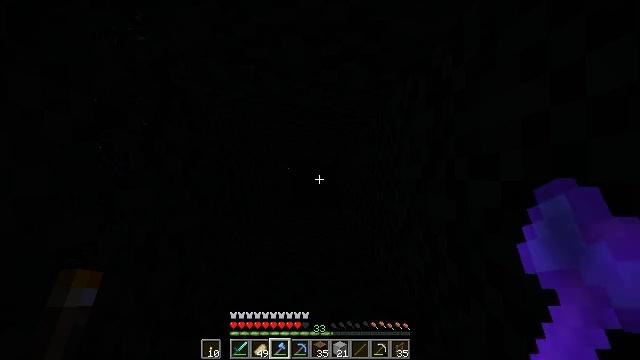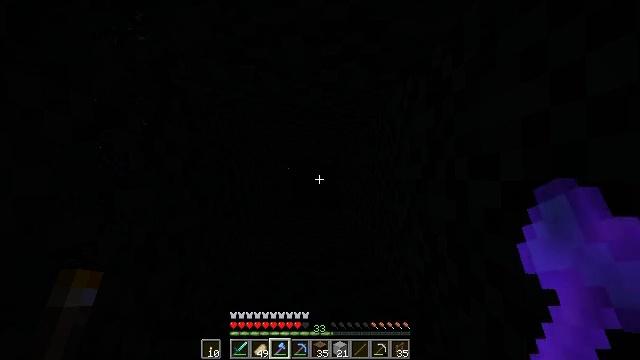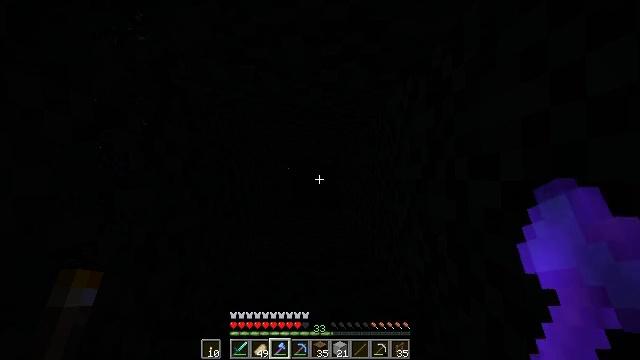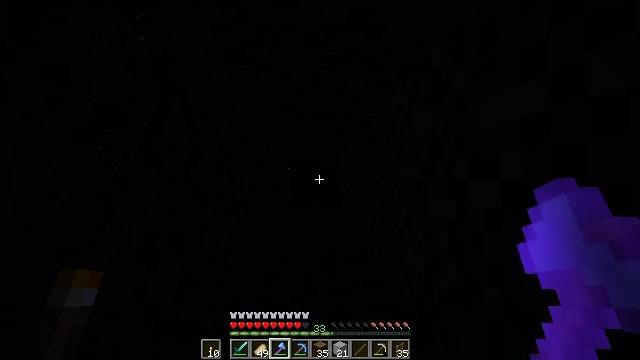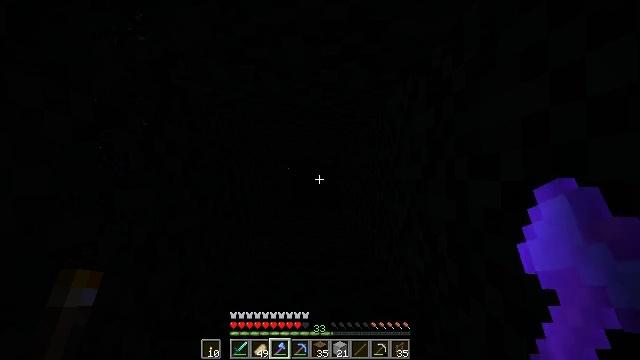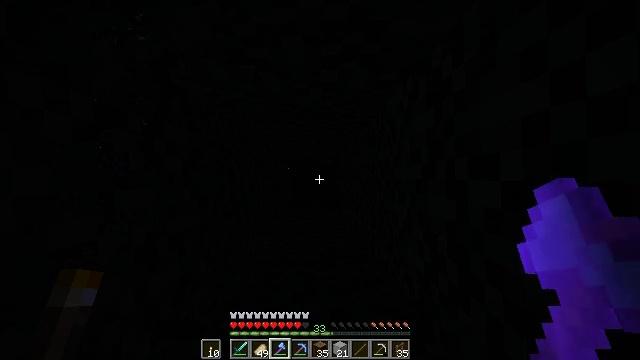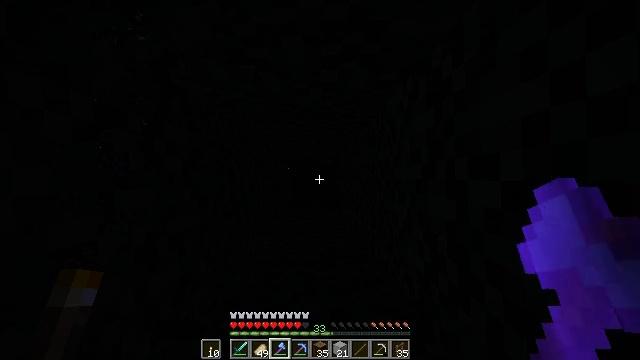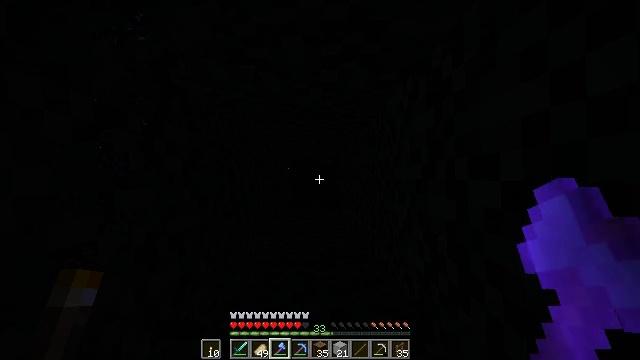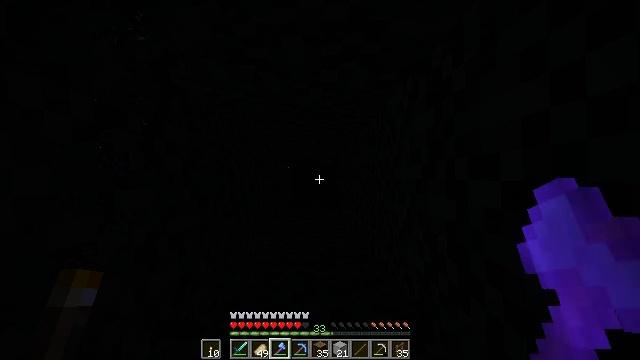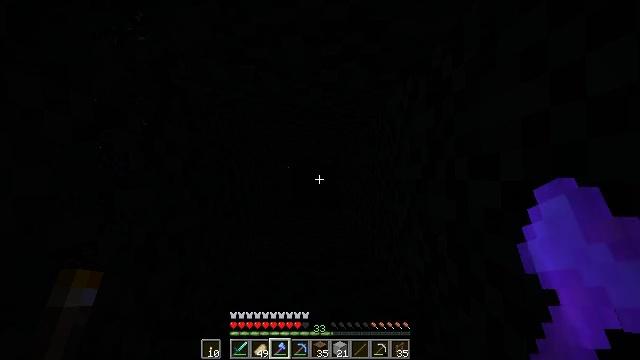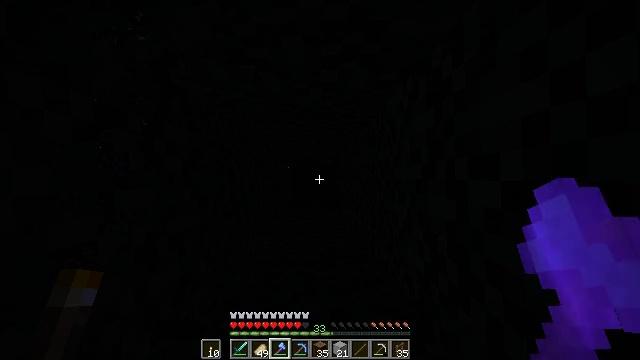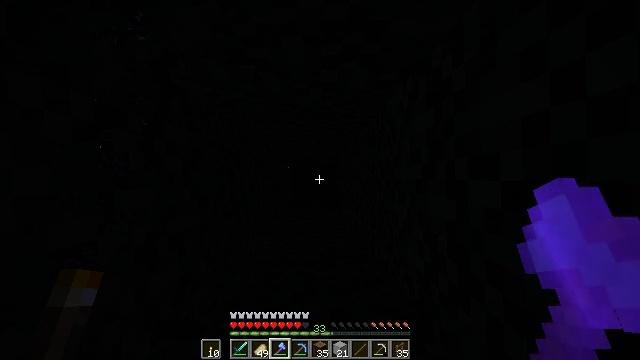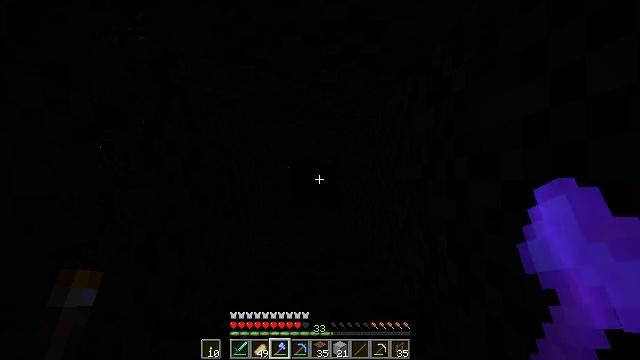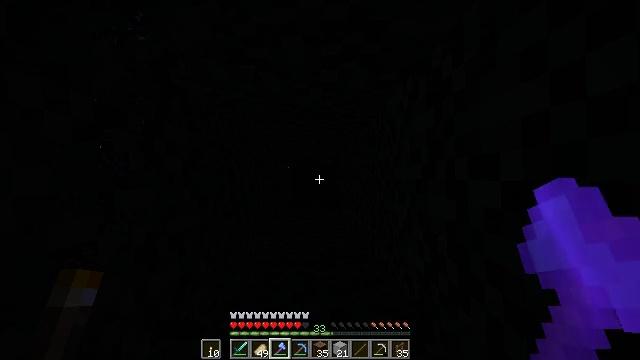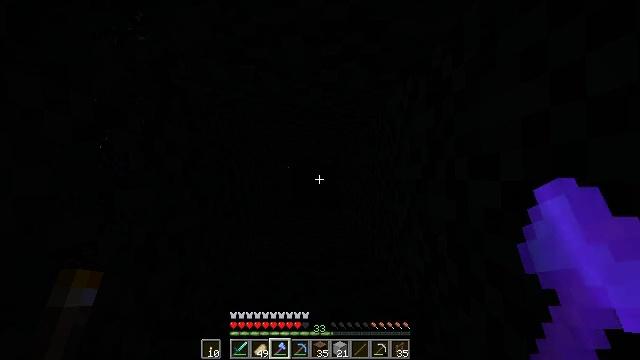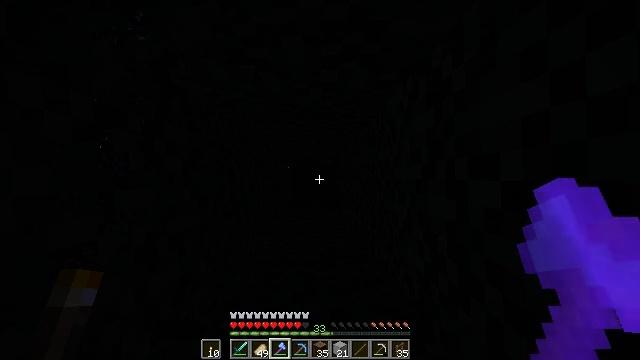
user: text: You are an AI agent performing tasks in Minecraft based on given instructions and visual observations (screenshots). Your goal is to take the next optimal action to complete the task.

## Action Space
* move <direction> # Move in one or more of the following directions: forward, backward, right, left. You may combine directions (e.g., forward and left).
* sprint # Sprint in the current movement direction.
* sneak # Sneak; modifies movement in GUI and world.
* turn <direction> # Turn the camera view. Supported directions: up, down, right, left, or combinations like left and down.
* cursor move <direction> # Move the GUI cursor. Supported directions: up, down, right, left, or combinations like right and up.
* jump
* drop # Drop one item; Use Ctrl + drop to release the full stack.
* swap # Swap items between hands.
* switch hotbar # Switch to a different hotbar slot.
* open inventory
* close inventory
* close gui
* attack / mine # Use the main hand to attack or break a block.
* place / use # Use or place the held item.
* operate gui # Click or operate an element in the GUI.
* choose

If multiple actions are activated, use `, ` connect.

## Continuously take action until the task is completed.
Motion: motion action
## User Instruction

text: Mine the brown bed to pick it up.
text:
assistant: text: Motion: no_op
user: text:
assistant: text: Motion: no_op
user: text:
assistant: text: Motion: no_op
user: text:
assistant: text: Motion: no_op
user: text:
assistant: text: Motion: no_op
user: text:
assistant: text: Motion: no_op
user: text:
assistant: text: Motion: no_op
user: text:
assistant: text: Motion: no_op
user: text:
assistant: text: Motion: no_op
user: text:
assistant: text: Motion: no_op
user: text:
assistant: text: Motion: no_op
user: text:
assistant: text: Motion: no_op
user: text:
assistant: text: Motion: no_op
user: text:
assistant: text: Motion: no_op
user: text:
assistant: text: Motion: no_op
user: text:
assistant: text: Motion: no_op
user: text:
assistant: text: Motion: no_op
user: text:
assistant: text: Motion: no_op
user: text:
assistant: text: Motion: no_op
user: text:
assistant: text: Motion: no_op
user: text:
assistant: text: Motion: no_op
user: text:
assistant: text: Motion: no_op
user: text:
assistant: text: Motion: no_op
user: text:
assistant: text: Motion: no_op
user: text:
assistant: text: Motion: no_op
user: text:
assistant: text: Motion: no_op
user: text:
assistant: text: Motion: no_op
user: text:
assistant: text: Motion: no_op
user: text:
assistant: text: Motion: no_op
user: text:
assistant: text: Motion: no_op